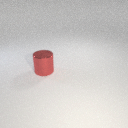
large red metal cylinder